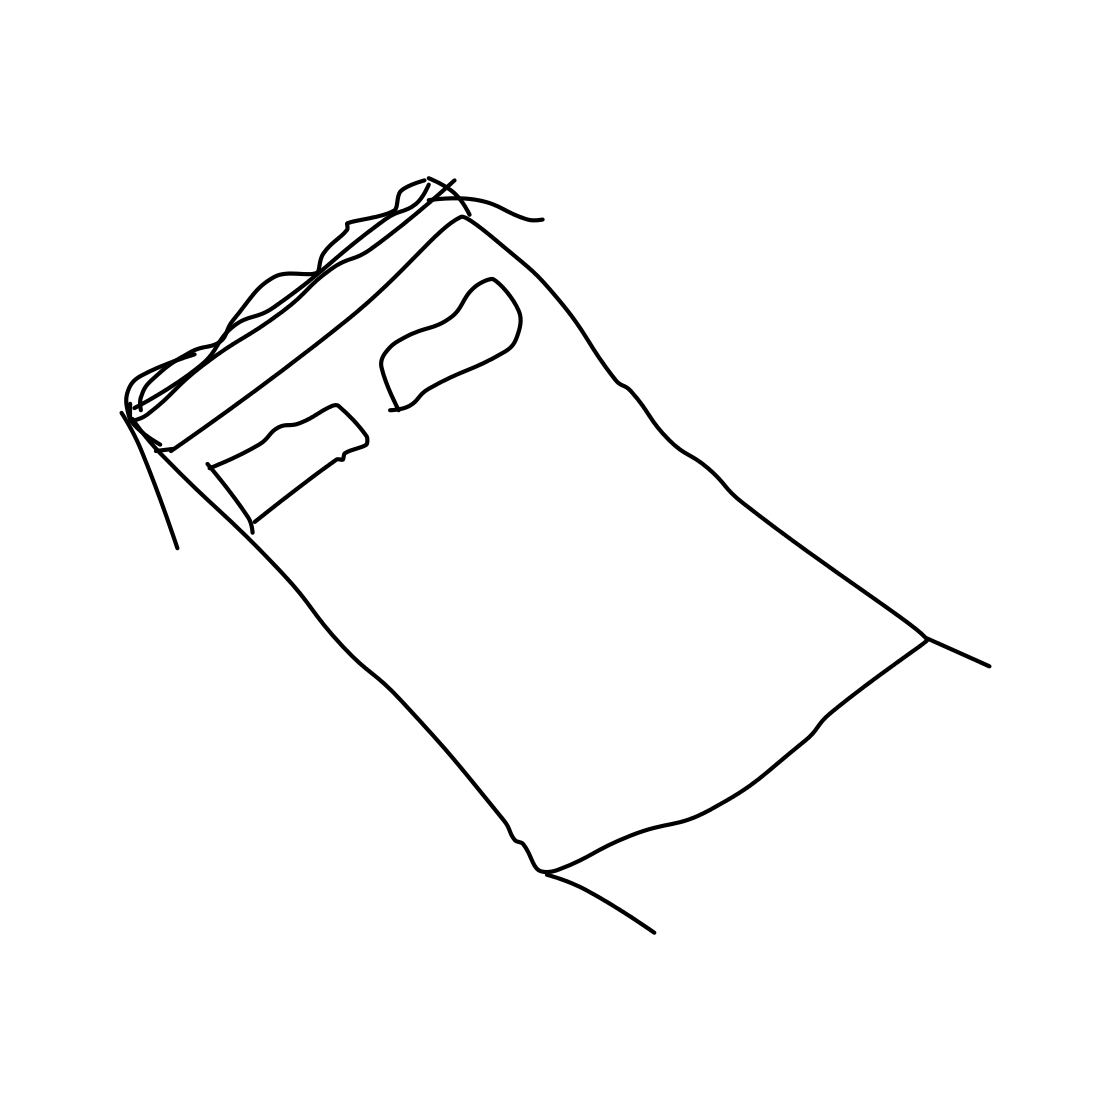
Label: bed